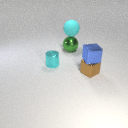
small brown metal cube below small blue metal cube